Question: I have a custom type of ListView I'm trying to use for a ListPreference. I would like to extend the behavior of ListPreference, but put in my own custom ListView, which incorporates behavior that isn't a part of the standard ListView class. Here's a few code snippets that I have so far:
'''
public class SortableListPreference extends ListPreference {
public SortableListPreference(Context context, AttributeSet attrs) {
super(context, attrs);
separator = DEFAULT_SEPARATOR;
setPersistent(false);
setDialogLayoutResource(R.layout.sort_list_array_dialog_preference);
}
@Override
protected void onBindDialogView(View view)
{
super.onBindDialogView(view);
ViewGroup group=(ViewGroup)view;
//Update the view with the values of the preference
SharedPreferences prefs = getSharedPreferences();
mListView= (DragSortListView) view.findViewById(android.R.id.list);
String value=prefs.getString(getKey(),null);
CharSequence[] order=decodeValue(value,separator);
if (order==null)
{
mAdapter =new ArrayAdapter<CharSequence>(mListView.getContext(),android.R.layout.simple_list_item_1);
}
else
{
mAdapter =new ArrayAdapter<CharSequence>(mListView.getContext(),android.R.layout.simple_list_item_1,order);
}
Log.v(TAG,"Setting adapter");
mListView.setAdapter(mAdapter);
}
@Override
protected void onPrepareDialogBuilder(Builder builder) {
CharSequence[] entries = getEntries();
CharSequence[] entryValues = getEntryValues();
if (entries == null || entryValues == null
|| entries.length != entryValues.length) {
throw new IllegalStateException(
"SortableListPreference requires an entries array and an entryValues "
+ "array which are both the same length");
}
for (CharSequence entry:entries)
mAdapter.add(entry);
OnMultiChoiceClickListener listener = new DialogInterface.OnMultiChoiceClickListener() {
public void onClick(DialogInterface dialog, int which, boolean val) {
entryChecked[which] = val;
}
};
builder.setMultiChoiceItems(entries, entryChecked, listener);
}
}
'''
I should also add that I'm trying to support through API 9. What I see when I do this is this:

Note that the list appears twice. The bottom is the list I want to keep, I don't care about the top one. Any thoughts?
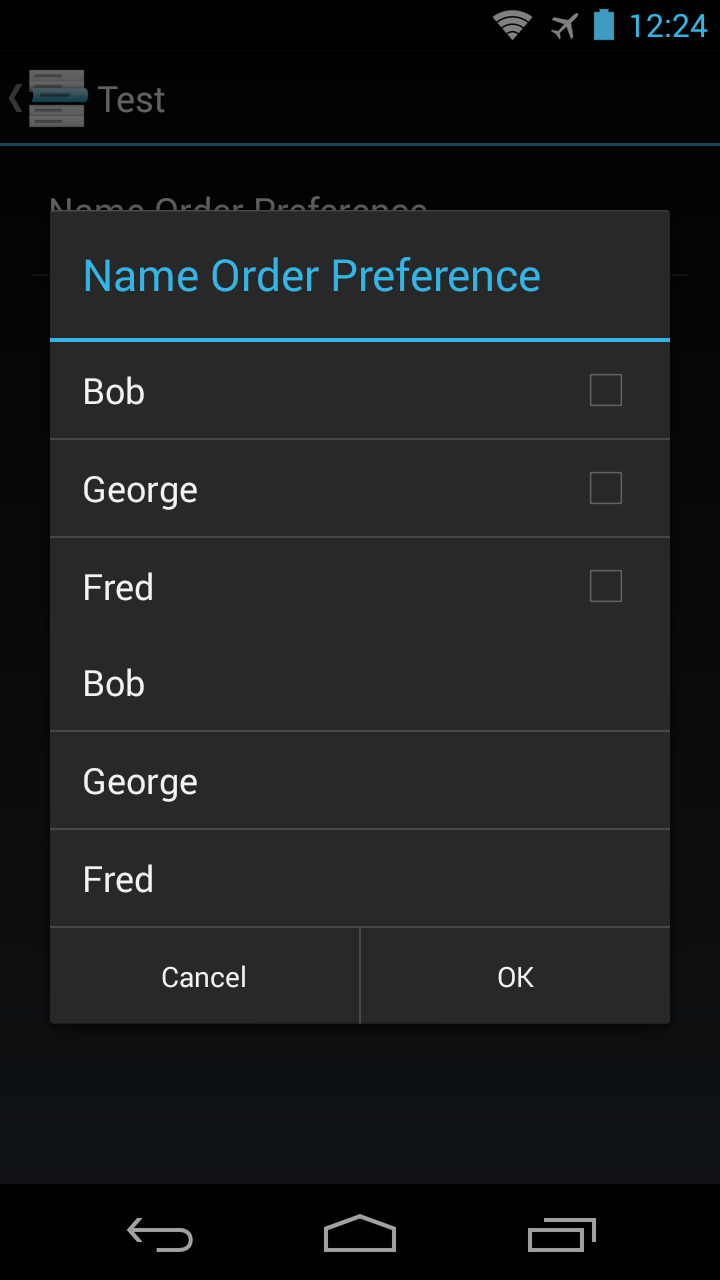
Answer: The key seems to be not using the builder set listener or adapter settings. When I do my own handling of events, it seems to work just fine.
'''
protected void onPrepareDialogBuilder(Builder builder) {
CharSequence[] entries = getEntries();
CharSequence[] entryValues = getEntryValues();
if (entries == null || entryValues == null
|| entries.length != entryValues.length) {
throw new IllegalStateException(
"SortableListPreference requires an entries array and an entryValues "
+ "array which are both the same length");
}
for (CharSequence entry:entries)
mAdapter.add(entry);
mListView.setDropListener(new DropListener()
{
@Override
public void drop(int from, int to) {
CharSequence item = mAdapter.getItem(from);
Log.v(TAG,"Moving item "+item+" from "+from+" to "+to);
mAdapter.remove(item);
mAdapter.insert(item, to);
mAdapter.notifyDataSetChanged();
}
});
}
'''